Question: When my projects starts the lower part of the main Jframe goes beneath the taskbar.

how to solve this problem.
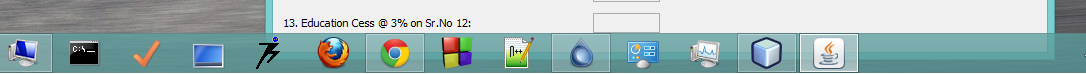
Answer: Don't use frame.setSize(...);
Instead use:
'''
frame.setExtendedState(JFrame.MAXIMIZED_BOTH);
'''
Or if you do manually need to set the size then use:
'''
Dimension size = Toolkit.getDefaultToolkit().getScreenSize();
Insets insets = frame.getInsets();
'''
and then make sure you subtract out the insets.top and inserts.bottom from the height of the screen. Then the size of your frame must be less then that value.